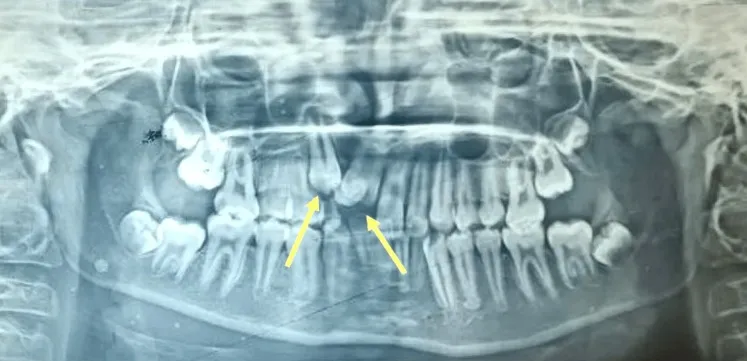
Pre-treatment orthopantomogram (OPG). OPG reveals impacted 11, 12, and 13 along with over-retained 53.
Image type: radiology (x_ray)